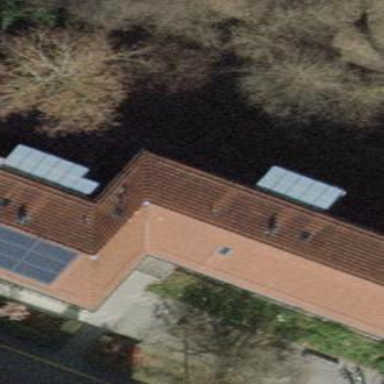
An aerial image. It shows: Building with apartments featuring tiled roof.